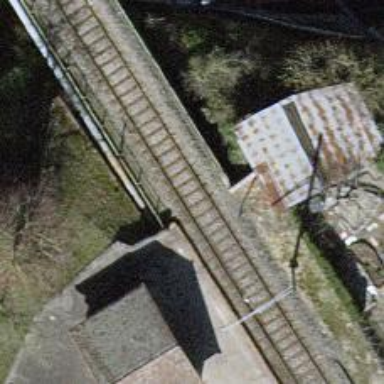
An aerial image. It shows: Railway bridge with electrified tracks and single rail.